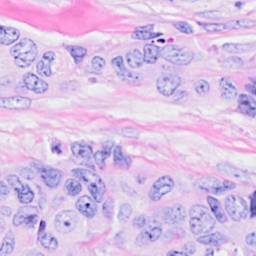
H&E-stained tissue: Breast